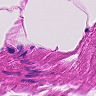
Metastatic tissue present: no